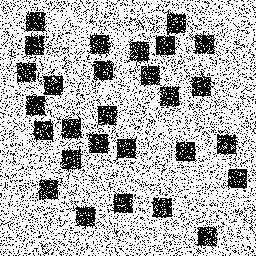
Squares: 28
Triangles: 0
Stars: 0
Total shapes: 28